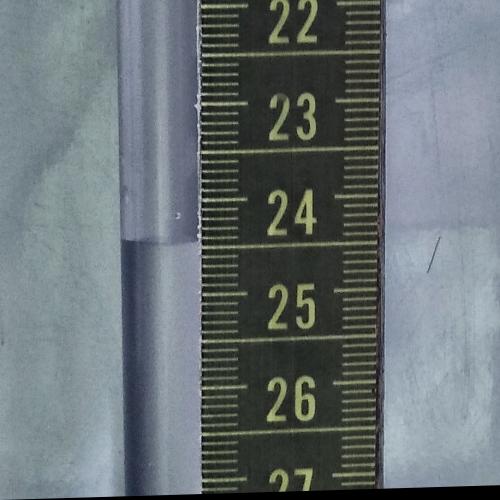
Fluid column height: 24.4 cm